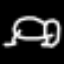
Label: frog